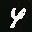
Label: 4